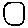
Label: circle